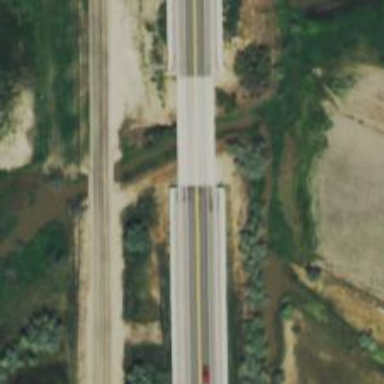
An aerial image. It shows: Asphalt road classified as trunk highway.